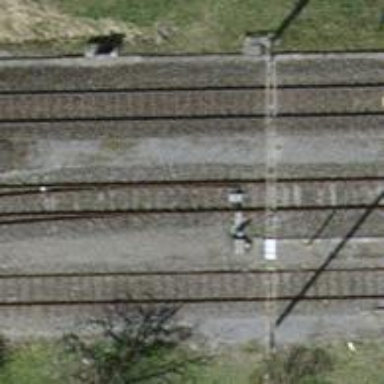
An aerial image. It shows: Railway switch.